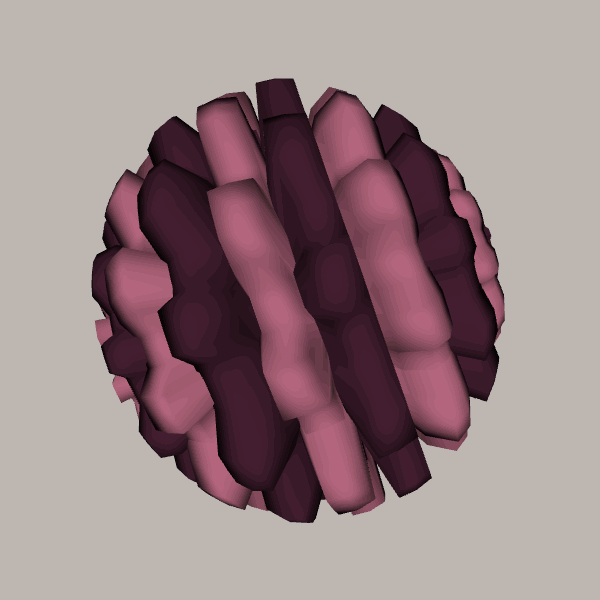
Background: light